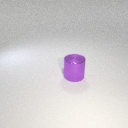
large purple metal cylinder